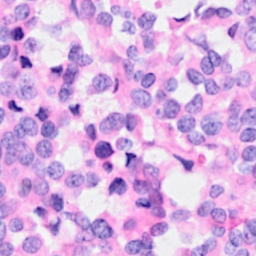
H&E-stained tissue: Breast